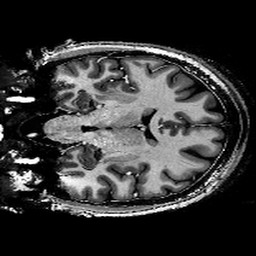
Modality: T1w
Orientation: coronal
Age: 38
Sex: female
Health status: healthy
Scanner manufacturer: siemens
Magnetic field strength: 9.4 T
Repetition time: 6 s
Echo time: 0.003 s